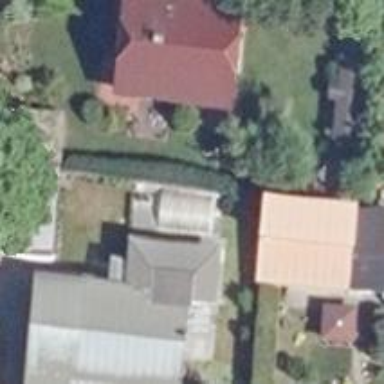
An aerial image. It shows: Detached building with gabled roof.